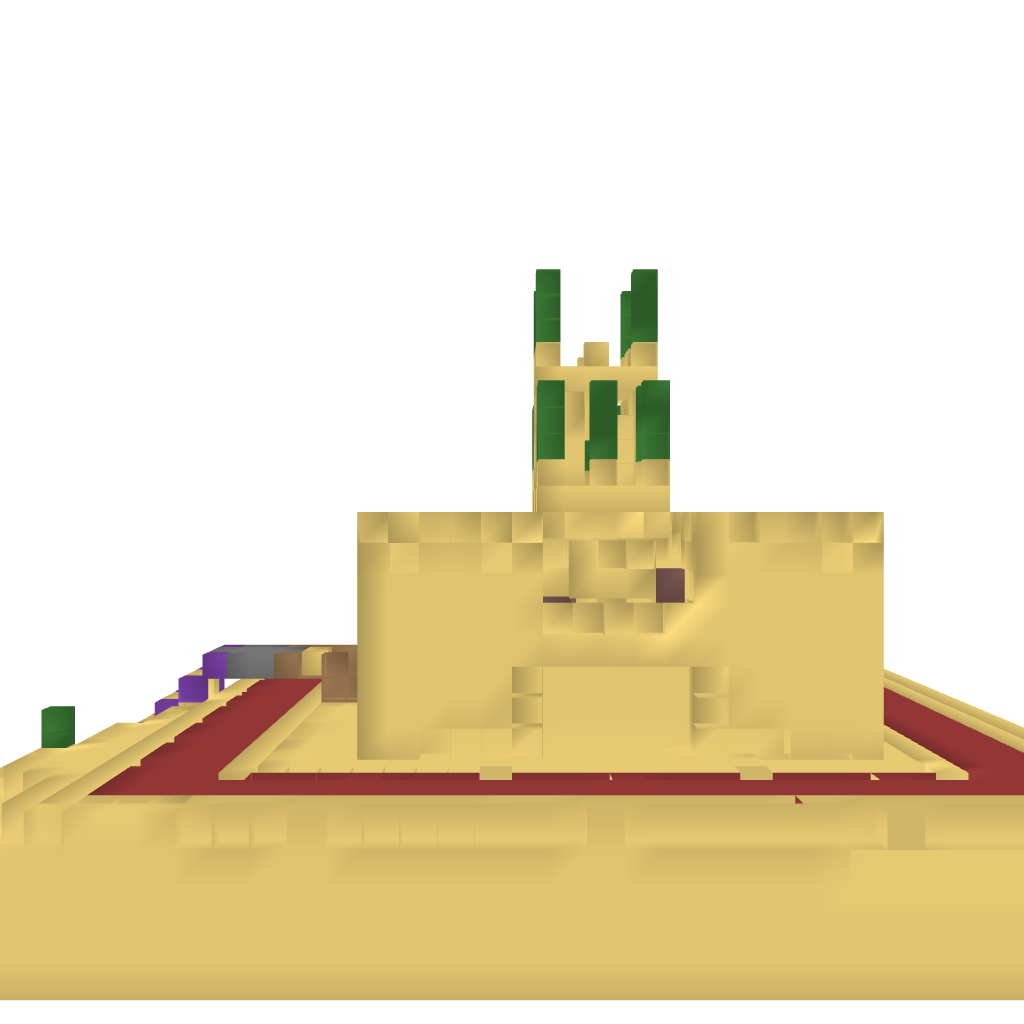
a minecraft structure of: sand castle bad low quality